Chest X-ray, AP view. Patient: 64 years old, sex M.
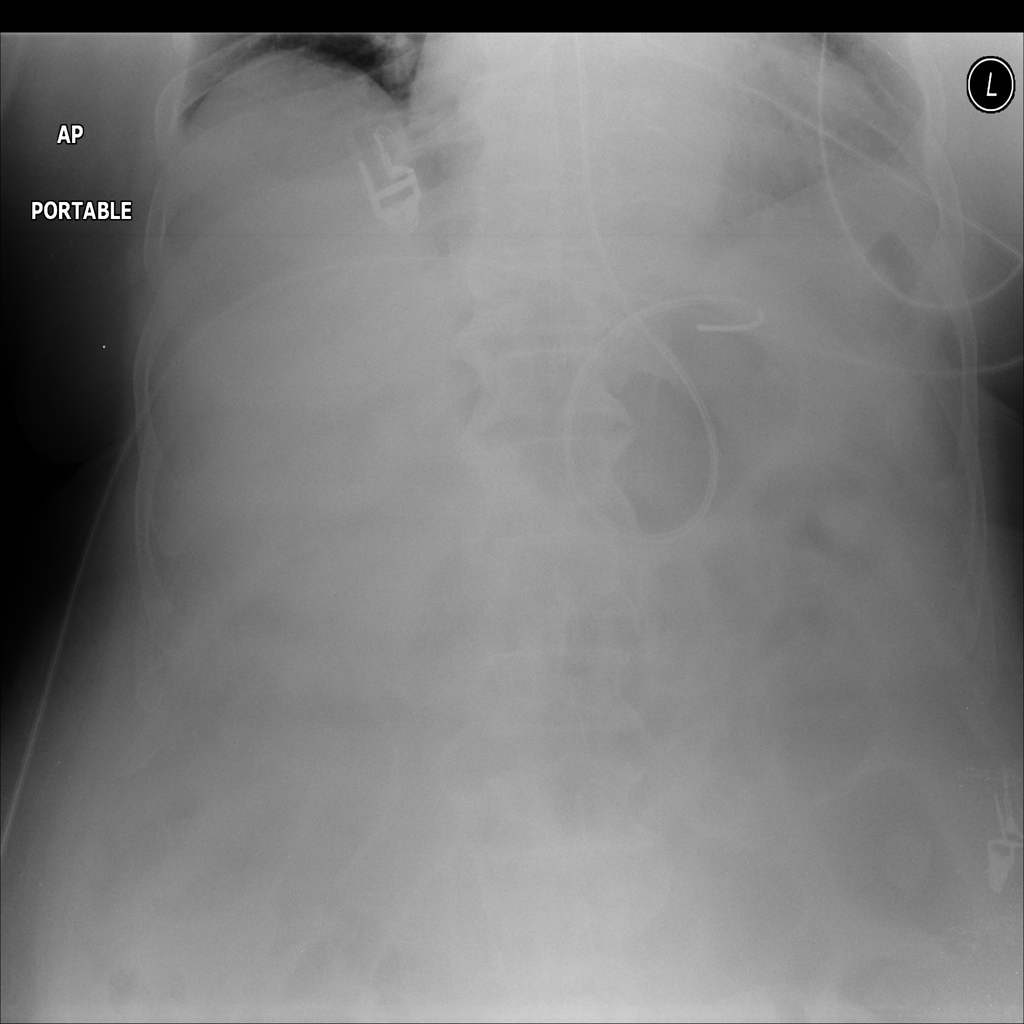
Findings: No Finding